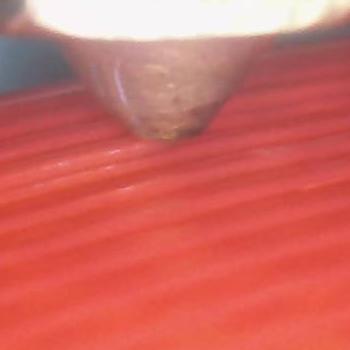
Flow rate: 94%